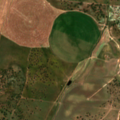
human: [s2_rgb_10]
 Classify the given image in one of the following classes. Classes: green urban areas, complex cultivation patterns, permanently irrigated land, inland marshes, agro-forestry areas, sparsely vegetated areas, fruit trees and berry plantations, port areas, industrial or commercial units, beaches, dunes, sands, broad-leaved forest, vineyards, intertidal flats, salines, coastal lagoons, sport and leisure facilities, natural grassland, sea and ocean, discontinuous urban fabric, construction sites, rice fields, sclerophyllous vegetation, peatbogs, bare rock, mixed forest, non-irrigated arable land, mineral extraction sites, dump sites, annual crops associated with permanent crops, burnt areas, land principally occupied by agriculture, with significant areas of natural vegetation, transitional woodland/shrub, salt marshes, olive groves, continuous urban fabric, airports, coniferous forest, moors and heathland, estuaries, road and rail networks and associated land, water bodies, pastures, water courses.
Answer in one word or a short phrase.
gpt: continuous urban fabric